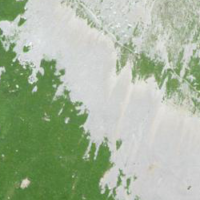
EUNIS habitat code: 50
Species observed at this site:
Urtica dioica